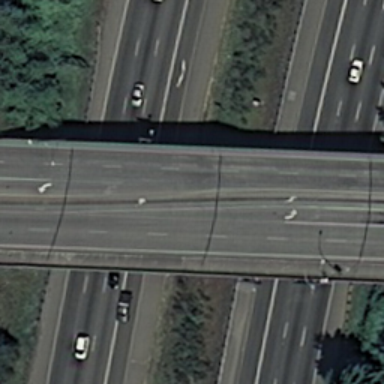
An overpass with a road go across another two roads diagonally .